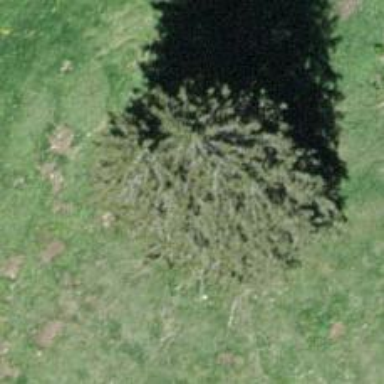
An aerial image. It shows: Needle-leaved tree in natural setting.